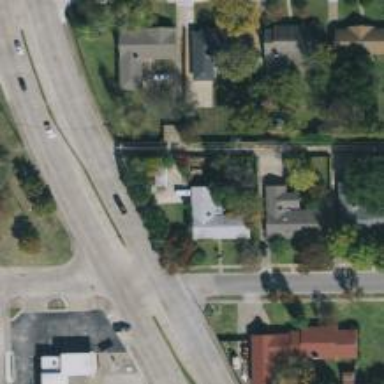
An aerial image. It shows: Alley classified as service road.